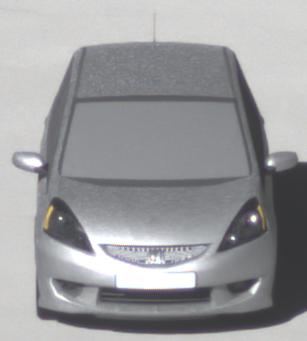
Make: Honda
Model: Jazz 1.2
Detailed model: Jazz (III) (11/08 - 04/11)
Model produced from: 2008/11
Model produced until: 2010/10
Doors: 5
Color: white
Road condition: dry road
Daytime: morning or afternoon
Contrast: high contrast